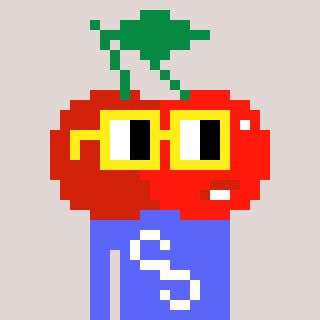
a pixel art character with square yellow glasses, a cherry-shaped head and a purple-colored body on a warm background